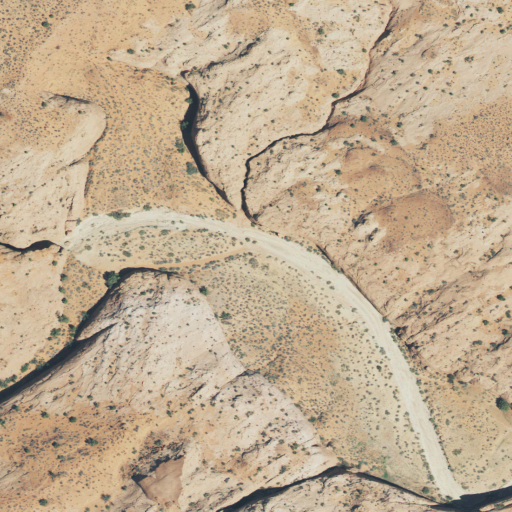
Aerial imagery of valley in Utah named Peek-a-boo Canyon containing shrub, barren land, and grassland